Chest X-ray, AP view. Patient: 46 years old, sex M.
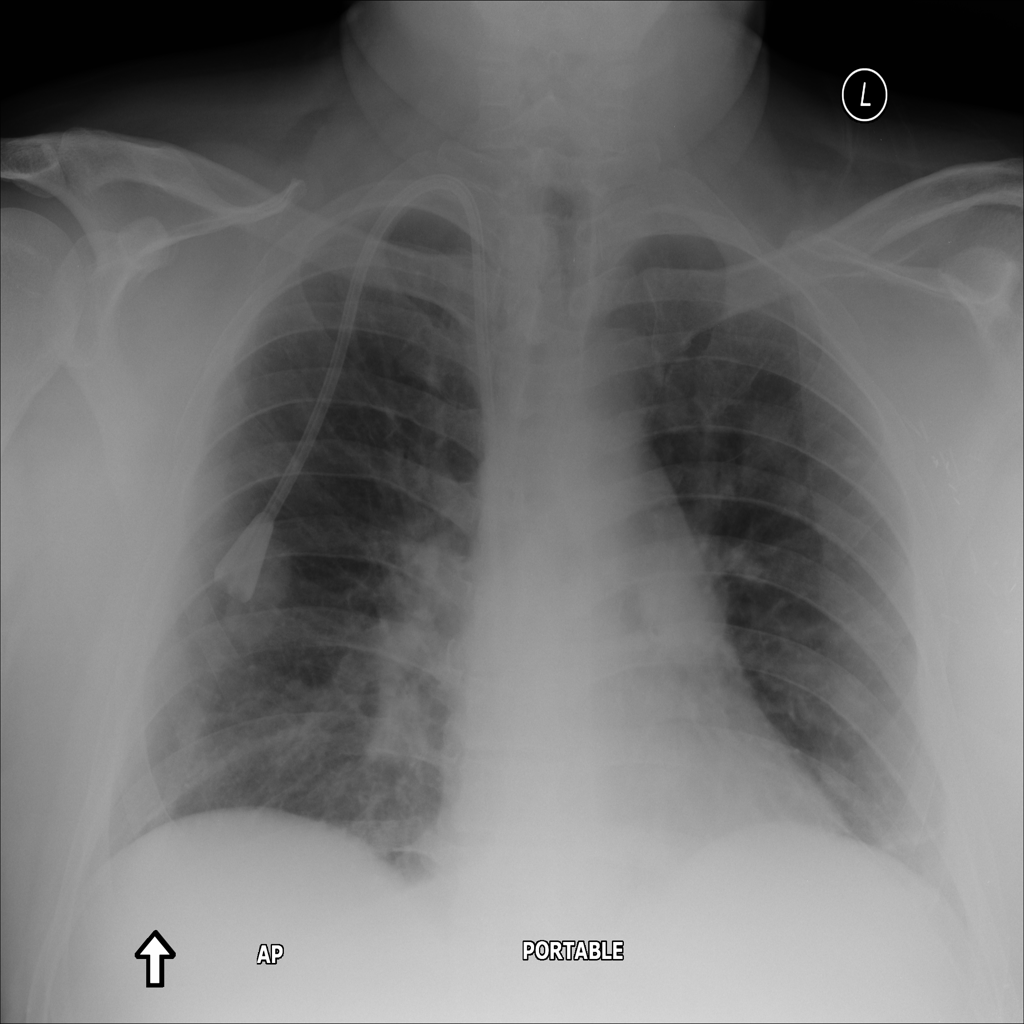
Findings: Edema, Infiltration, Mass, Nodule, Pneumonia